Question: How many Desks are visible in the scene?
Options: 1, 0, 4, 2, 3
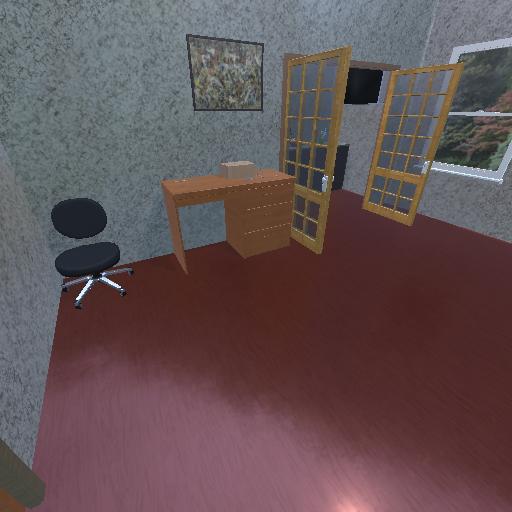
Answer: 1